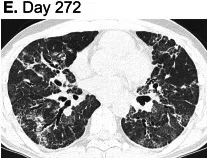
A series of chest computed tomography (CT) images of the patient with Good syndrome with recurrent COVID-19. . Denotes the number of days after symptom onset. D. On day 79, only a few patchy GGOs remained at the time of discharge.
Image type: radiology (ct)